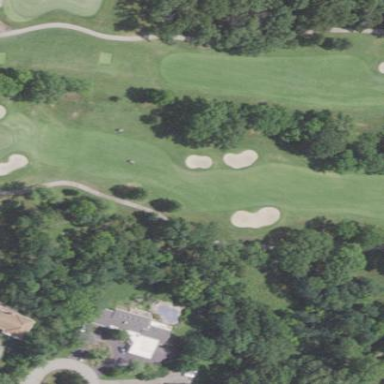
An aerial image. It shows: Golf fairway surrounded by grass.